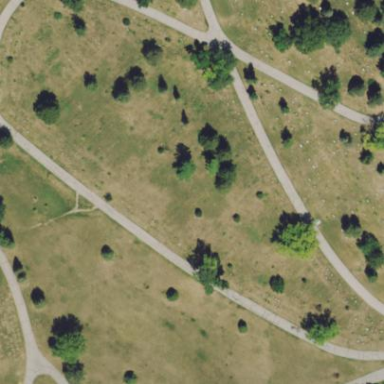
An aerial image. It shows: Sector in the cemetery.